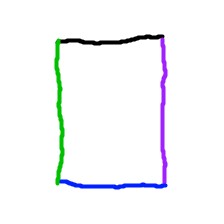
Shape: rectangle